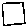
Label: square